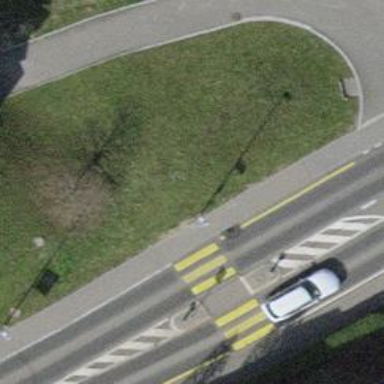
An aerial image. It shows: Platform for public transport is situated by the road.